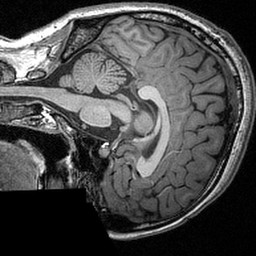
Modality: T1w
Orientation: sagittal
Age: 18
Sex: female
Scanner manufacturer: siemens
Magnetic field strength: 3 T
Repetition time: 2.53 s
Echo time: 0.00309 s